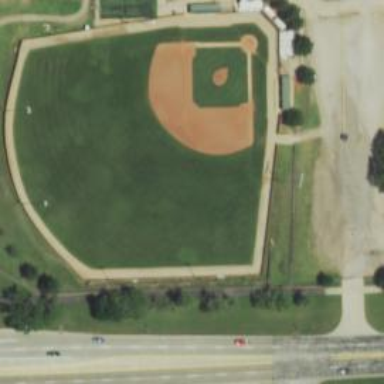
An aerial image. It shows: Baseball pitch for leisure and sports activities.